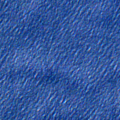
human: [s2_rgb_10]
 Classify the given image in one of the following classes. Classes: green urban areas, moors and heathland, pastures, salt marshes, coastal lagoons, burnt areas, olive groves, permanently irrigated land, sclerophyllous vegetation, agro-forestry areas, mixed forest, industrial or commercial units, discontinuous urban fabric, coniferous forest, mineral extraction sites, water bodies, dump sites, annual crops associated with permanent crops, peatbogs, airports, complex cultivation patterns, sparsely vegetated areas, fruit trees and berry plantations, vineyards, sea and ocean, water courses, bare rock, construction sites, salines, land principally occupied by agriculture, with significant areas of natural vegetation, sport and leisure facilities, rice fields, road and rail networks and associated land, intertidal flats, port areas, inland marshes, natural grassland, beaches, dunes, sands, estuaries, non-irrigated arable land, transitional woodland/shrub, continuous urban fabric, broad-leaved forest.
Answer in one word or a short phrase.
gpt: sea and ocean